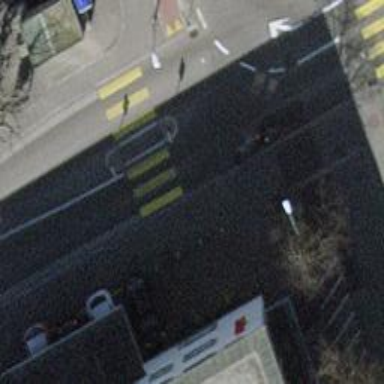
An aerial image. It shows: Asphalt footway with marked zebra crossing and island.